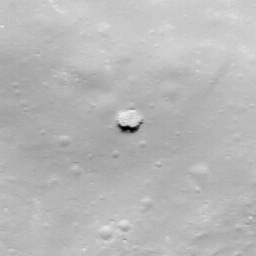
Pit: Jackson 6
Host crater: Jackson
Host type: impact_melt
Lunar coordinates: latitude 22.443, longitude 197.255